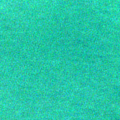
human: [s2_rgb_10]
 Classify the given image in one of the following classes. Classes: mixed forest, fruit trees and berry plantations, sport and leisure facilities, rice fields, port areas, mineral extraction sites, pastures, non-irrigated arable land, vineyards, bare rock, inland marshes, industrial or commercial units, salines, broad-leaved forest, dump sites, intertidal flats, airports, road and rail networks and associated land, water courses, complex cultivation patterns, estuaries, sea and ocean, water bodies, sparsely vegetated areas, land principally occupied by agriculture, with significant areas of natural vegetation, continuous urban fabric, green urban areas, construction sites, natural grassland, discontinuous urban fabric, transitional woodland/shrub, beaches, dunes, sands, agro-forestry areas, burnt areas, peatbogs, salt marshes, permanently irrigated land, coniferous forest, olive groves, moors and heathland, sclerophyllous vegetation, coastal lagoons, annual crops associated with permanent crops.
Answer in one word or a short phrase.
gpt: sea and ocean